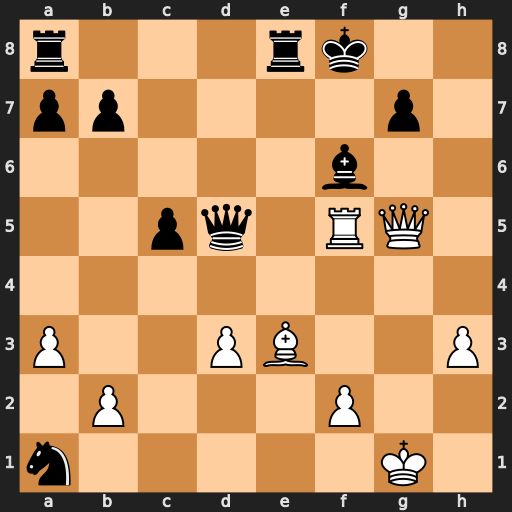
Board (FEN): r3rk2/pp4p1/5b2/2pq1RQ1/8/P2PB2P/1P3P2/n5K1
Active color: w
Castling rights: -
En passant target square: -
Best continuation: Rxf6+ gxf6 Qxd5